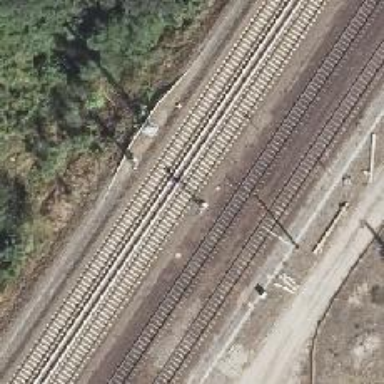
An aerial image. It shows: Railway signal.